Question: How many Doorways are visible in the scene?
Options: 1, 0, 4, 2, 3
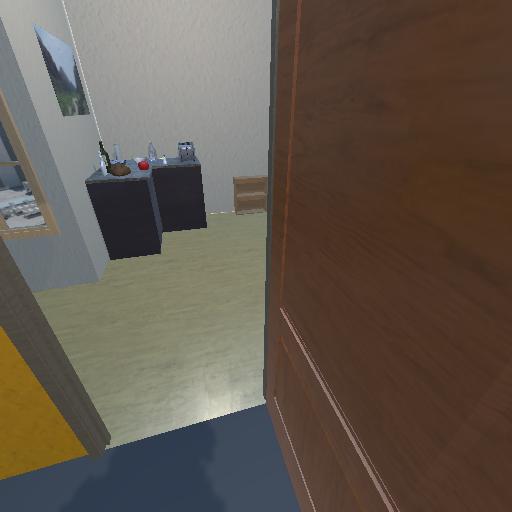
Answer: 1